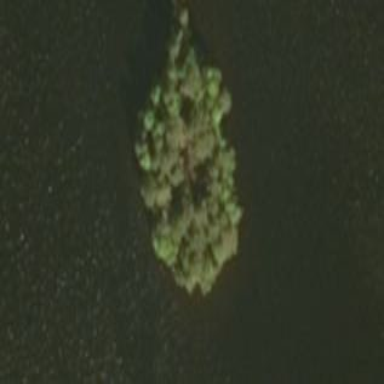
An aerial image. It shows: Island.